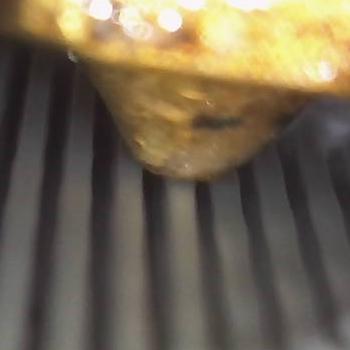
Flow rate: 54%